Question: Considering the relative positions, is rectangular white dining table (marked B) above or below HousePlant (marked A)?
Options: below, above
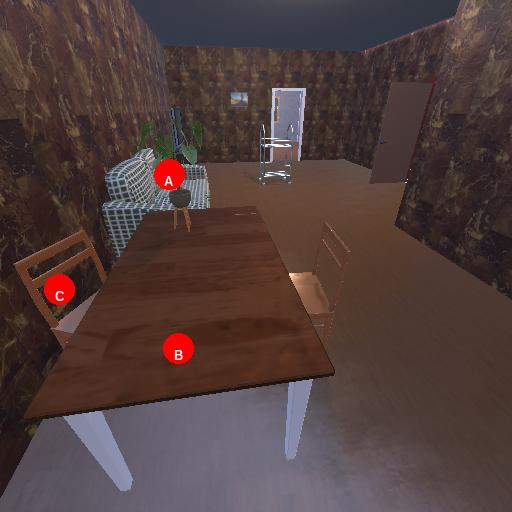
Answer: below